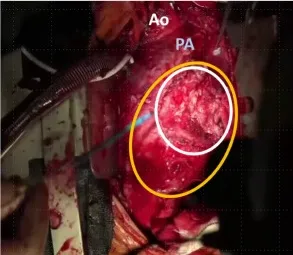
Intraoperative and pathological findings of the resected specimen. The tumor (white line) had infiltrated the myocardium on left ventricle (yellow line) (A).
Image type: radiology (ct)